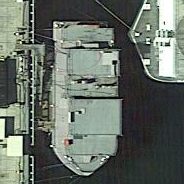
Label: civil